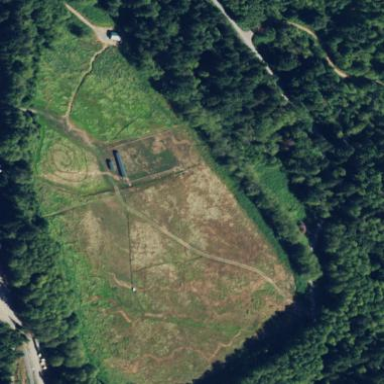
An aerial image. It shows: Grassy area designated for archery sports.